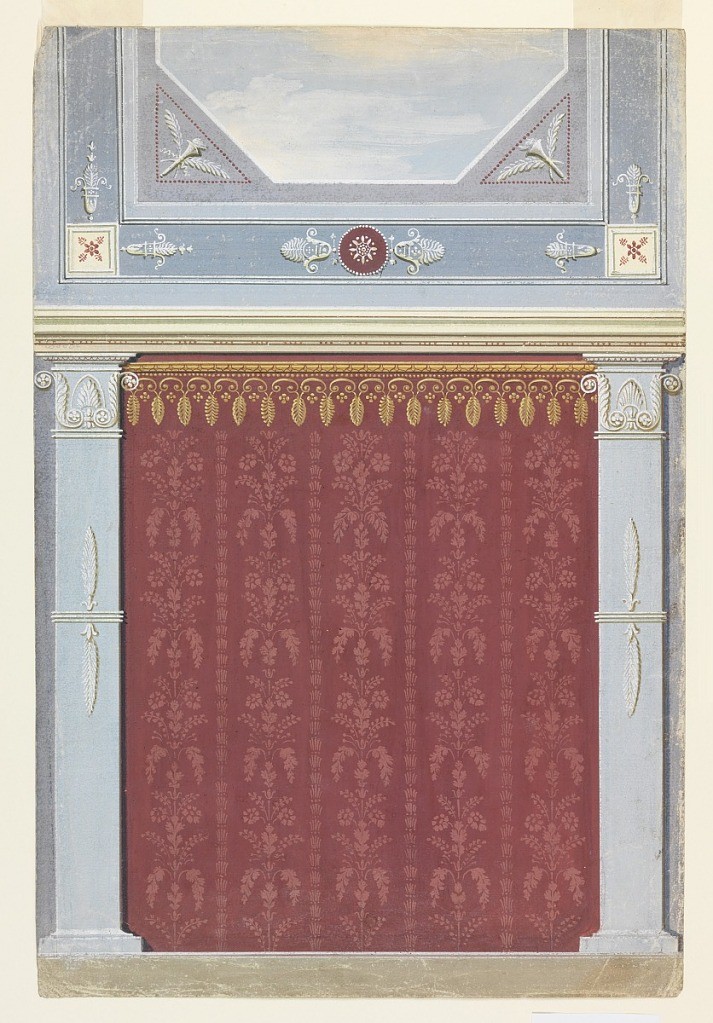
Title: Design for Painted Decoration of Walls and Ceiling of a Room
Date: ca. 1830
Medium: Brush and gouache, watercolor on white wove paper
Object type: Drawing
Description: A short wall and part of the ceiling of an oblong room. The wall shows an imaginary damask cover flanked by pillars above a dado. The ceiling shows a framed view of the sky.